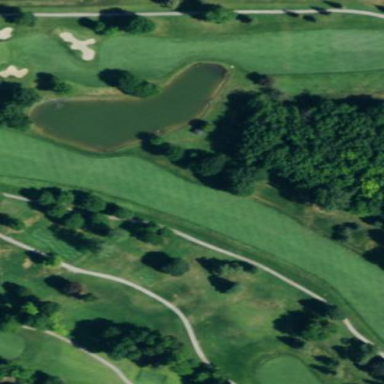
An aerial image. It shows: Grassy area designated as golf fairway.